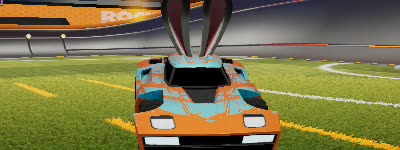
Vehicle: breakout